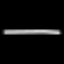
Label: line